Question: I want to combine the jQuery UI Datepicker to display both a range, and display this inline. It has functionality for both, but I am unable to combine them. It simply shows the range in BOTH divs so it is not working as expected. Here is the code:
JS:
'''
<script type="text/javascript">
$(function(){
var dates = $(" #to, #from" ).datepicker({
defaultDate: "+1w",
changeMonth: true,
numberOfMonths: 2,
onSelect: function( selectedDate ) {
var option = this.id == "from" ? "minDate" : "maxDate",
instance = $( this ).data( "datepicker" ),
date = $.datepicker.parseDate(
instance.settings.dateFormat ||
$.datepicker._defaults.dateFormat,
selectedDate, instance.settings );
dates.not( this ).datepicker( "option", option, date );
}
});
});
</script>
'''
HTML:
'''
<div id="from"></div>
<div id="to"></div>
'''
Result:

As you can see, there are 4 calendars and they work individually, instead of being just two months that work together.
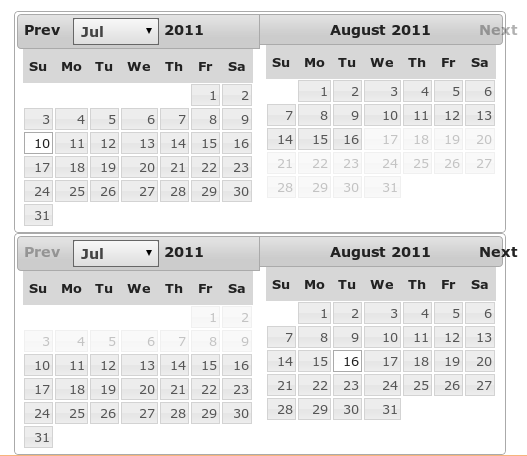
Answer: we're using <URL> to have date range selection working. It works very well